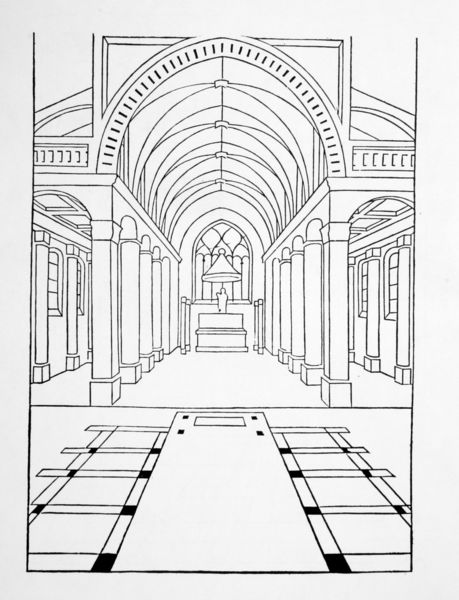
Titel: Illustration aus: "De Artificiali Perspectiva"
Künstler: Viator
Standort: New York
Institution: Pierpont Morgan Library
Schlagwörter: weiß, fenster, grau, lampe, marmor, pfeiler, raum, schwarz, skizze, säule, säulen, zeichnung, blick, dach, gebäude, architektur, sockel, innenraum, horizont, kirche, boden, decke, renaissance, skulptur, statue, schiff, schiffe, papier, ansicht, bogen, perspektive, fußboden, studie, linien, weis, pilaster, saal, rundbogen, joche, kuppel, fliessen, treppe, symmetrie, gerade, tiefe, striche, halle, flucht, fluchtlinien, sog, bögen, punkte, segment, eingang, gang, tusche, arkade, kolonnen, gewölbe, buch, religion, dom, linie, kohle, zentralperspektive, schlicht, schnitt, schwarz weiss, fliesen, strich, bleistift, entwurf, altar, arkaden, hauptschiff, kapitelle, kathedrale, langhaus, kapitell, quadrate, schlussstein, geometrisch, kirchenschiff, kreuzrippe, kreuzrippen, kreuzrippengewölbe, mittelgang, gesims, mittelschiff, eiss, glocke, dreischiffig, kanzel, kreuzgewölbe, kreuzgrat, kreuzgratgewölbe, obergaden, seitenschiff, grab, fluchtpunkt, apsis, rundbögen, zentral, struktur, romanik, konstruktion, chor, plan, schienen, kassetten, kolonne, joch, streben, querschnitt, geometrie, quadrat, sakral, raster, osten, basilika, rekonstruktion, kasette, säulengang, grundriss, kreuzgang, aufbau, traktat, aufriss, architekturzeichnung, säulke, kriche, kasettendecke, tonnengewölbe, zentralbau, satteldach, froschperspektive, srchitektur, gänge, serliana, seitenschiffe, vierung, longitudinalbau, rippe, computer, nebenschiff, seitengang, kreuzungen, hochschiff, lehrbuch, arkadenzone, rundbogeb, scheidbogen, kreuzgradgewölbe, perpektive, perspektivenbuch, altr, kirchengang, kreuzrippengew¨lbe, kreuzspitzkuppel, längsbau, nebenschiffe, palladiomotov, pfeiler stützenwechsel, raumsog, reilgiös, schildkappe, skral, zentralperpektive, altarfenster, striche#